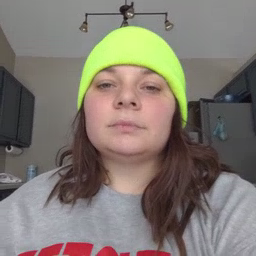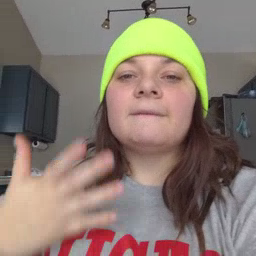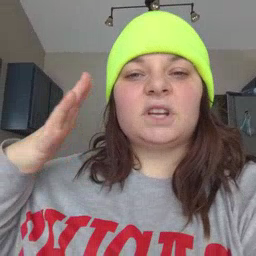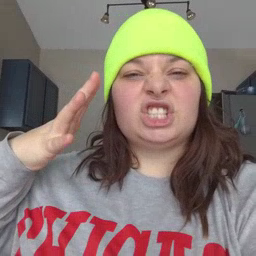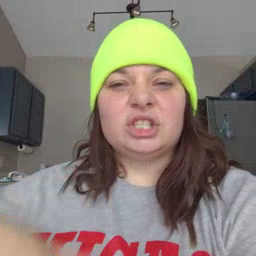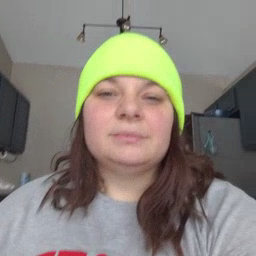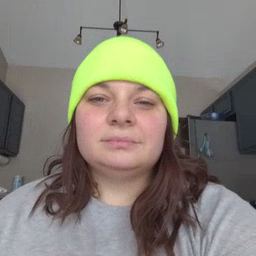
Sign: finish